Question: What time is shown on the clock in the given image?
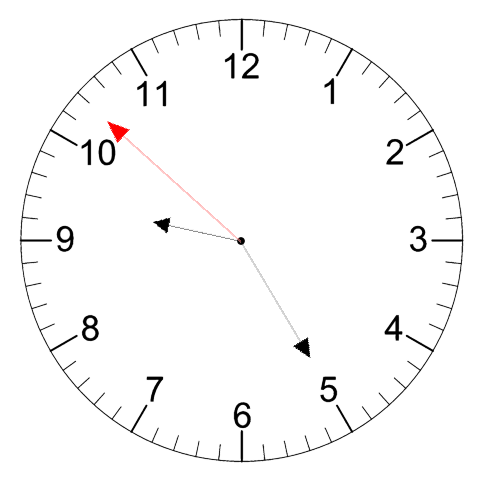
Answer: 09:24:52